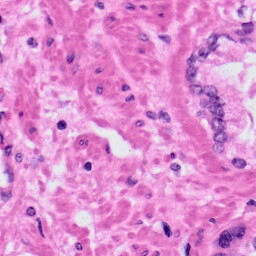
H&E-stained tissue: Prostate